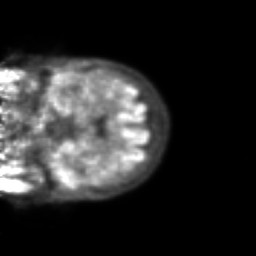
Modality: PET
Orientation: coronal
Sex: female
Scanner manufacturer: ge